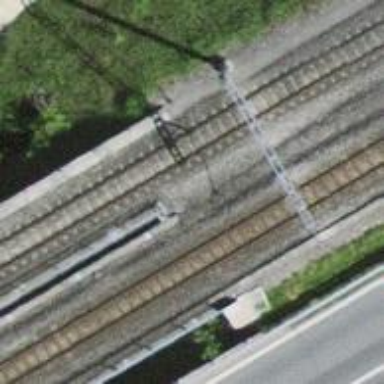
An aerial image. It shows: Narrow-gauge railway bridge with electrified contact lines and one track.